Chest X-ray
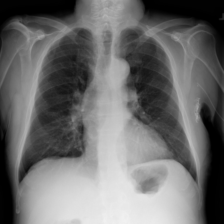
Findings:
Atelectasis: negative
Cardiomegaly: negative
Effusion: negative
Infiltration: negative
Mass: negative
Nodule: negative
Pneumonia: negative
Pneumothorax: negative
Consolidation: negative
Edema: negative
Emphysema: negative
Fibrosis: negative
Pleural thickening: negative
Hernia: negative